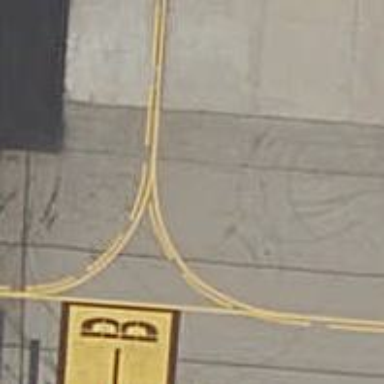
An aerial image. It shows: Image of taxiway at airport.